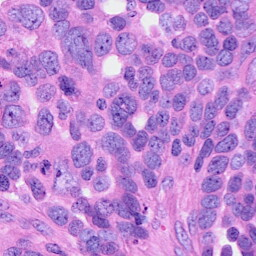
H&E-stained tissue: Ovarian